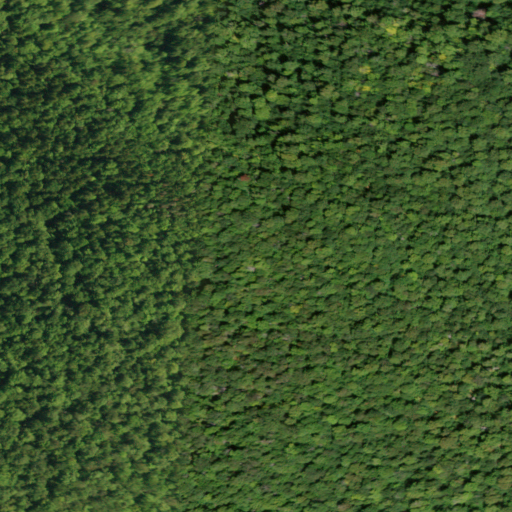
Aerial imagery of mountain in New York named Pine Mountain containing deciduous forest, mixed forest, and evergreen forest